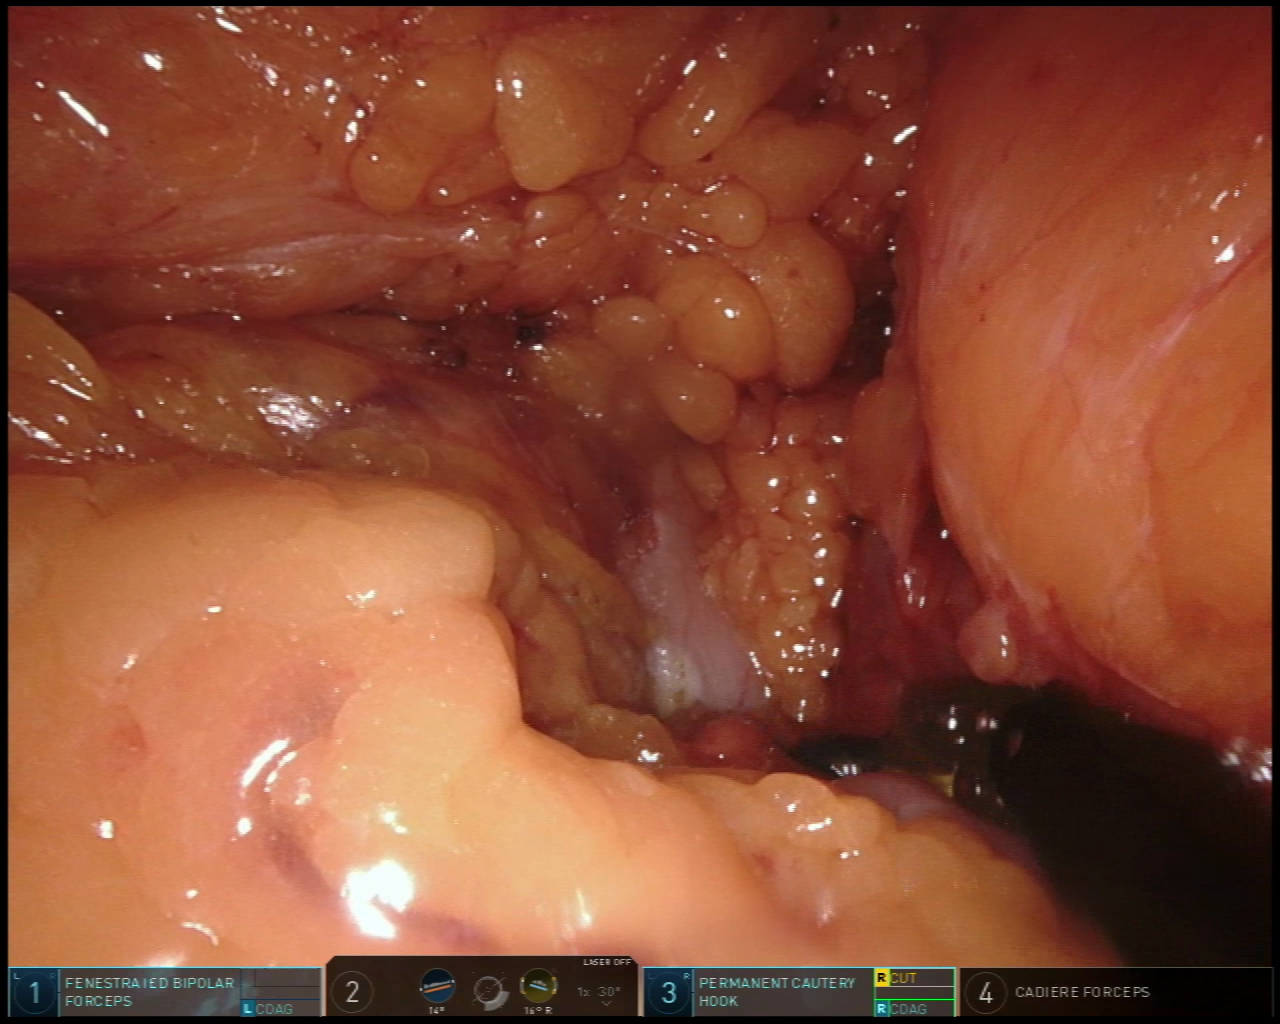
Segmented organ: stomach
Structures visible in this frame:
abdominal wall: no
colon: yes
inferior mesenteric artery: no
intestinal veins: no
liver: no
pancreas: no
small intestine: no
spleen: no
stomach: yes
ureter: no
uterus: no
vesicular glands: no